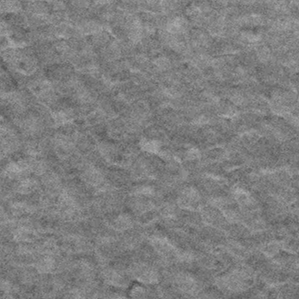
Label: frost